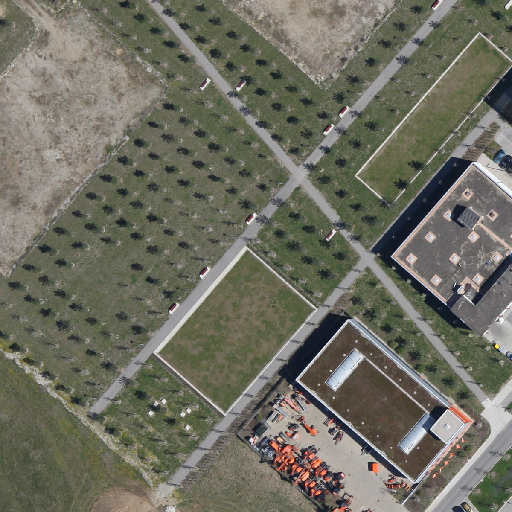
Referring expression: paved road along with tree